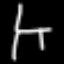
Label: chair